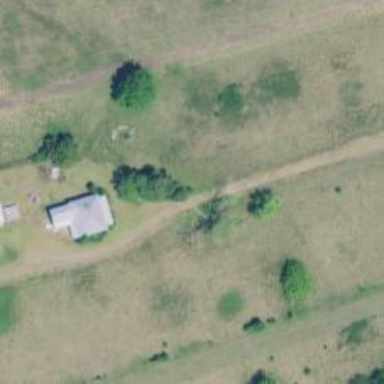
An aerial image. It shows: Driveway.